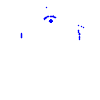
Particle: kaon